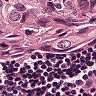
Metastatic tissue present: yes